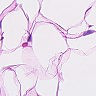
Metastatic tissue present: no